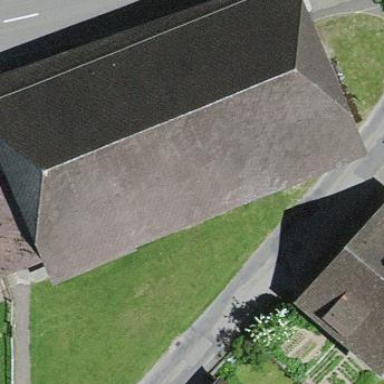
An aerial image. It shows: Rural barn.